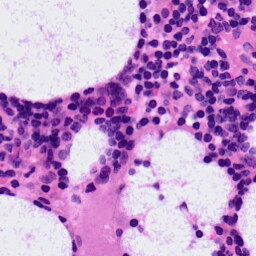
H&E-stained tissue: LymphNode